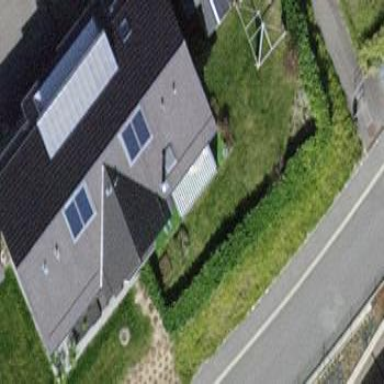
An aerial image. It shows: Simple and straightforward house.